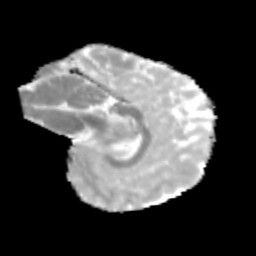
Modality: MD
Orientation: sagittal
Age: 11
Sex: male
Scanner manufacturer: siemens
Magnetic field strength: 3 T
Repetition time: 3.8 s
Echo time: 0.07 s